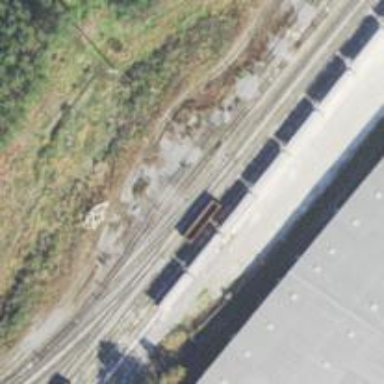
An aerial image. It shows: Railway yard in service.